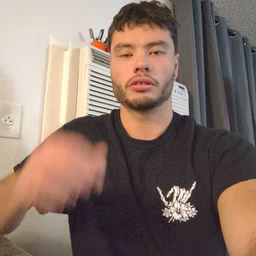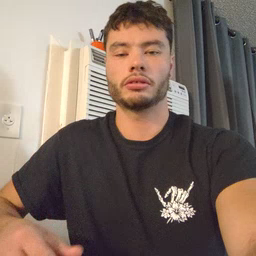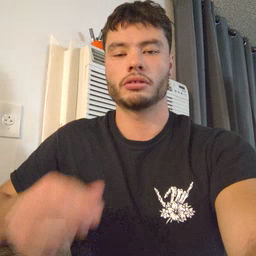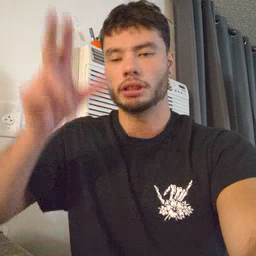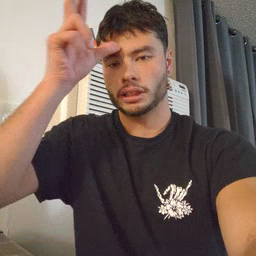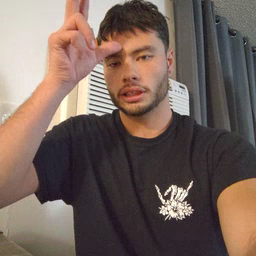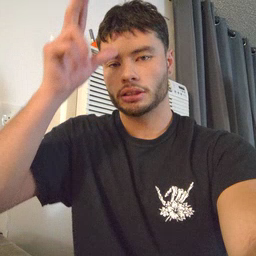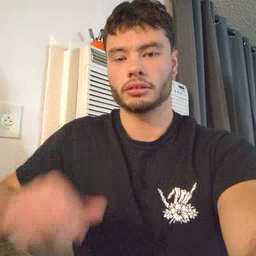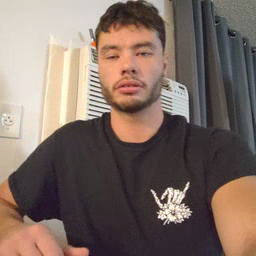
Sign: hen